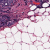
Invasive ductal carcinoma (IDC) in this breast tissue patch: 0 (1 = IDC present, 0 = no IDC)